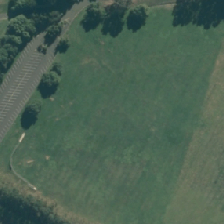
Land cover: urban_parkland